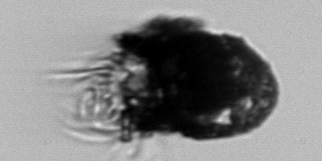
Label: Stenosemella_pacifica